Aerial crown-view tile of a tropical tree (Barro Colorado Island, Panama), acquired 20250715:
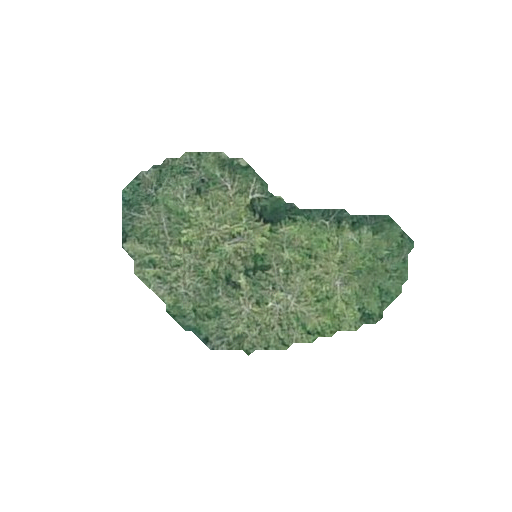
Species: Quararibea stenophylla
GBIF accepted scientific name: Quararibea stenophylla
Crown area: 58.198 m²